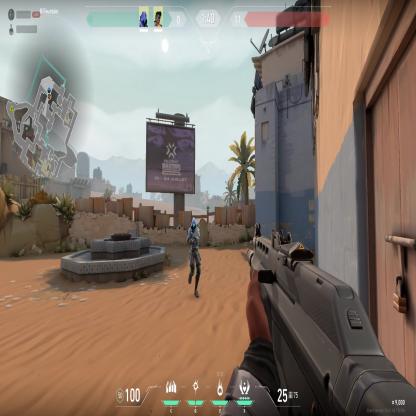
Label: teammate